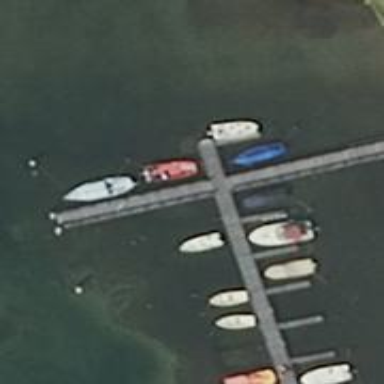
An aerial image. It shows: Man-made pier.